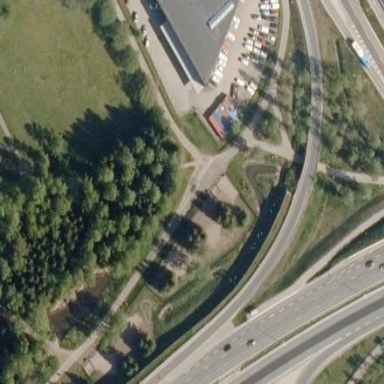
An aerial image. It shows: Dog park for leisure land.